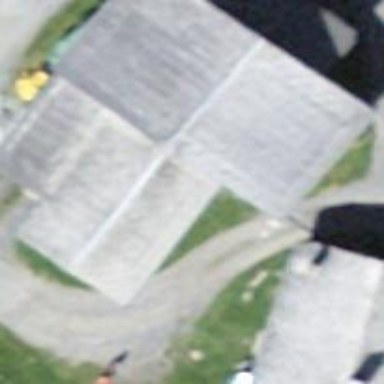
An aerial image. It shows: Farm shop.